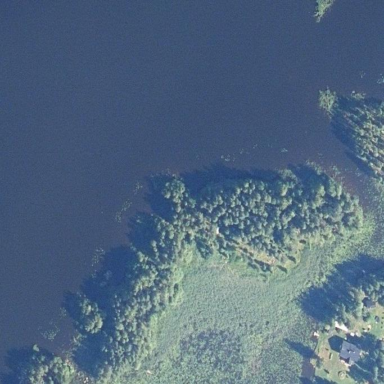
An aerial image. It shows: Islet.